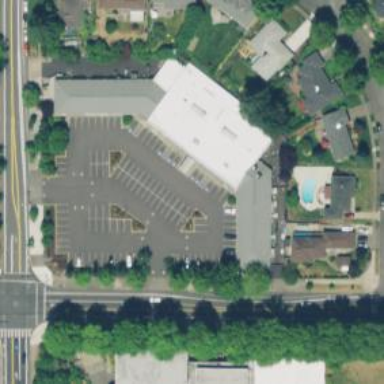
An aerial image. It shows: Parking space is available.